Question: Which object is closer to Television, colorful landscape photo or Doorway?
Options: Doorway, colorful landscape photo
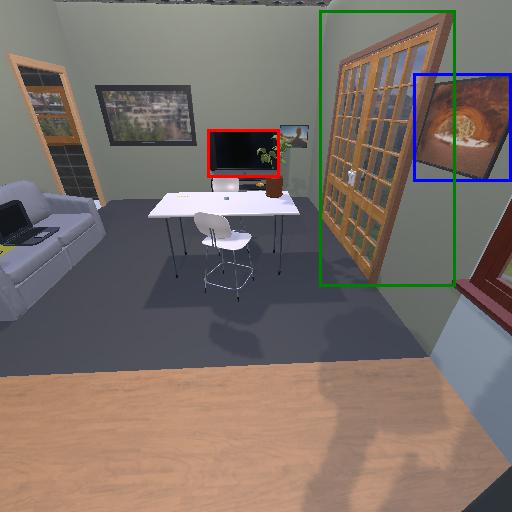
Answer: Doorway